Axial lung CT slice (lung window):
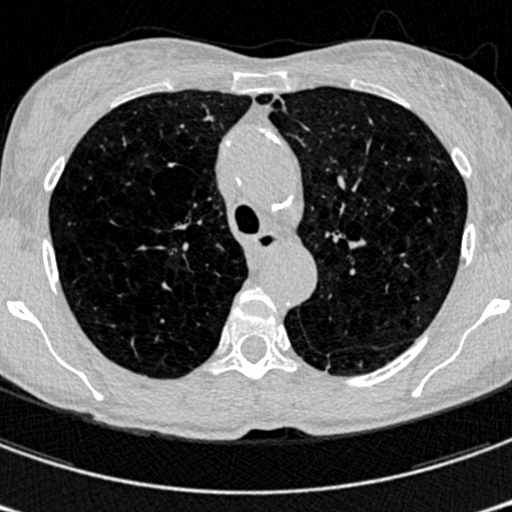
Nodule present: no